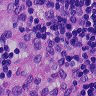
Metastatic tissue present: no